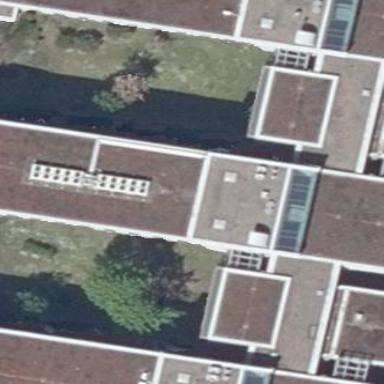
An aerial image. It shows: Part of building.